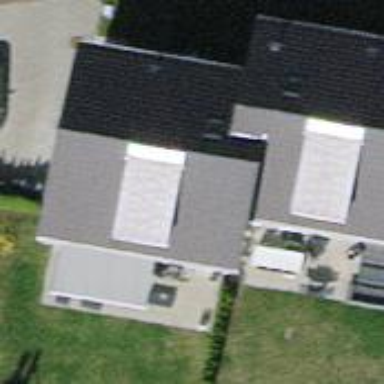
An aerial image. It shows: Semidetached house with gabled tile roof.